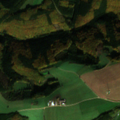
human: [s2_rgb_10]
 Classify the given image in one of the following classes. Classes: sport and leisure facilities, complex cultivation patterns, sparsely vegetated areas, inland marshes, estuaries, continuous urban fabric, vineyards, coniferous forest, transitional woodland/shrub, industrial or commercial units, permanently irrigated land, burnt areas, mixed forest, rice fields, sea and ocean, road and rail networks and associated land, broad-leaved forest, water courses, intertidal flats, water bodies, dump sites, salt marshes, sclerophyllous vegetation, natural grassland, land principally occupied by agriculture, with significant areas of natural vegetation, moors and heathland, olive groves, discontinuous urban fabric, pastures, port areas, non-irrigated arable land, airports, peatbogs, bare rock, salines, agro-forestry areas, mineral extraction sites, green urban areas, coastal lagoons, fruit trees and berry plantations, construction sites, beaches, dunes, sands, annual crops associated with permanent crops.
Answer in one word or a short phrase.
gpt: non-irrigated arable land, pastures, broad-leaved forest, coniferous forest, mixed forest